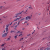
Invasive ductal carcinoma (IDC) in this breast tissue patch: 1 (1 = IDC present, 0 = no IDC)